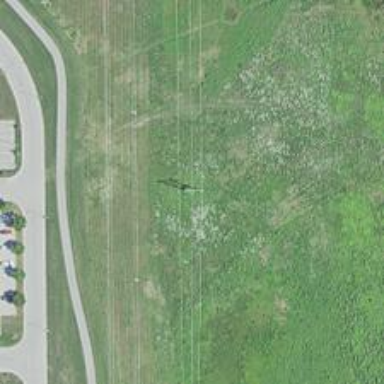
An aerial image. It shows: Lattice structure power tower designed in H-frame style.